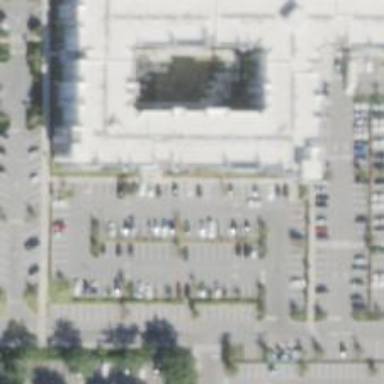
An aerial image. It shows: Parking space is available.